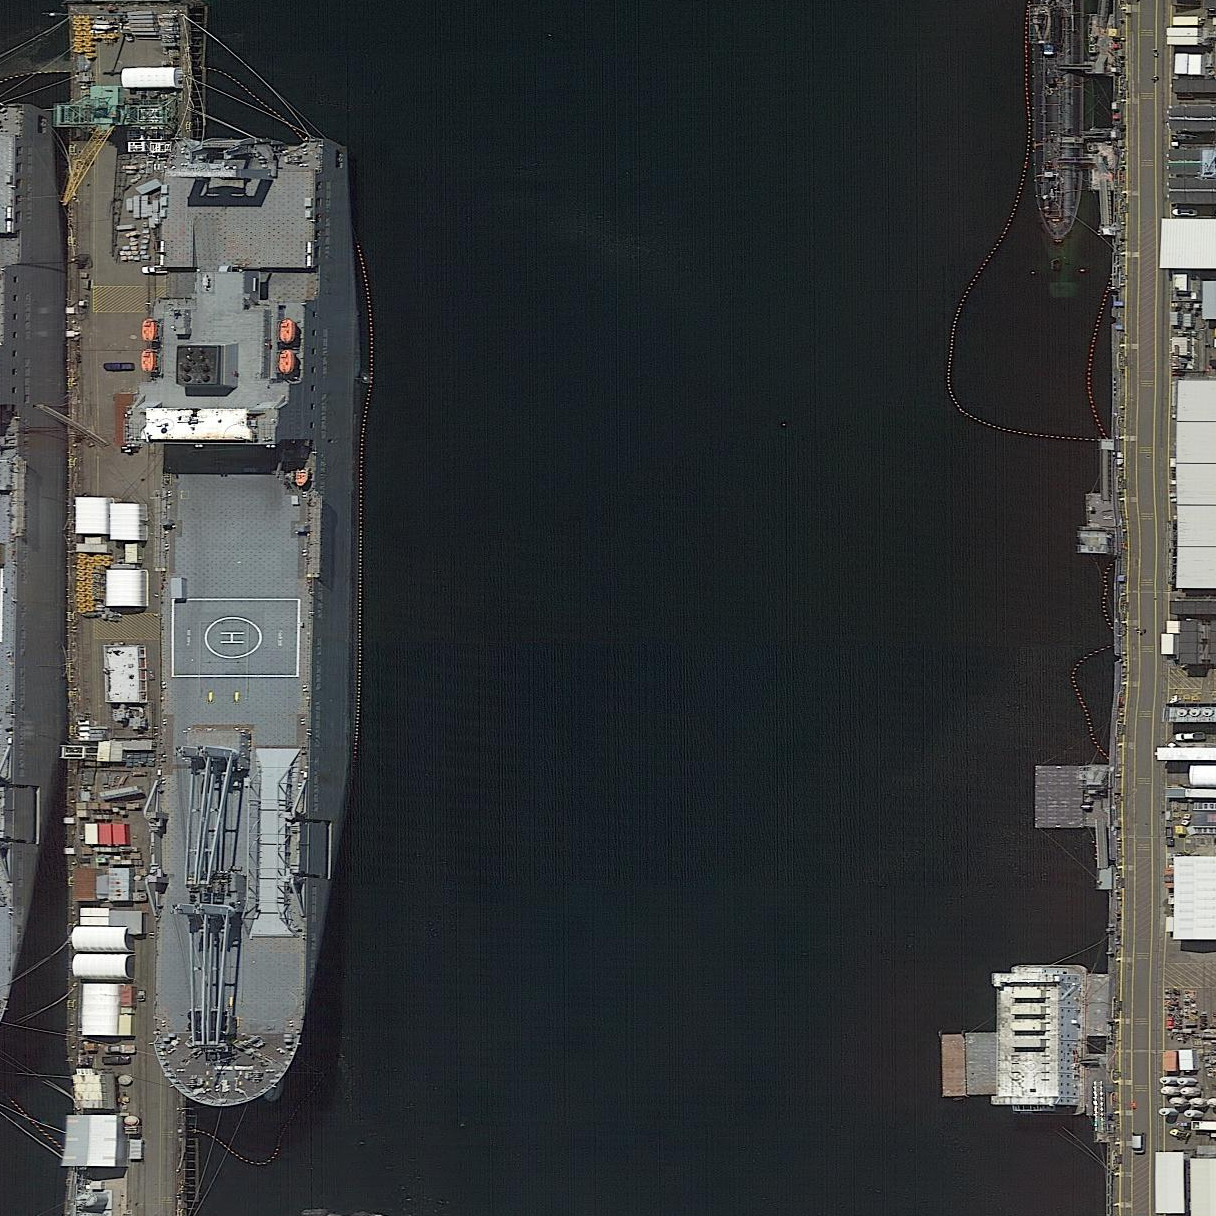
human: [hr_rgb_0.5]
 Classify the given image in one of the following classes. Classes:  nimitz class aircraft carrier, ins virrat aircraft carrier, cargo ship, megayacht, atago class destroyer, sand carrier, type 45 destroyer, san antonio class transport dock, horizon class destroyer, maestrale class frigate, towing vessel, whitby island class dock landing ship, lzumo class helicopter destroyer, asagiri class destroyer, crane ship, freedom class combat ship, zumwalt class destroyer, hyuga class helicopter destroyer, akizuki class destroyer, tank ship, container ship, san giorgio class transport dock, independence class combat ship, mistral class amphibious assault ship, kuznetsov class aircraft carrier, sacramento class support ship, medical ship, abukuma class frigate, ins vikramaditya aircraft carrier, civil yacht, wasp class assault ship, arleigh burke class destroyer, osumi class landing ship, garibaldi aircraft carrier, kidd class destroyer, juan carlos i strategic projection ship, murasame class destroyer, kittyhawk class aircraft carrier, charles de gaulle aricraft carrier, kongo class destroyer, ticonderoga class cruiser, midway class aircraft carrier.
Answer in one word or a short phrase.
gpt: Crane ship